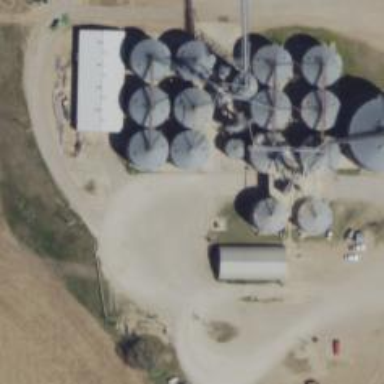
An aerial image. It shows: Silo.